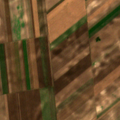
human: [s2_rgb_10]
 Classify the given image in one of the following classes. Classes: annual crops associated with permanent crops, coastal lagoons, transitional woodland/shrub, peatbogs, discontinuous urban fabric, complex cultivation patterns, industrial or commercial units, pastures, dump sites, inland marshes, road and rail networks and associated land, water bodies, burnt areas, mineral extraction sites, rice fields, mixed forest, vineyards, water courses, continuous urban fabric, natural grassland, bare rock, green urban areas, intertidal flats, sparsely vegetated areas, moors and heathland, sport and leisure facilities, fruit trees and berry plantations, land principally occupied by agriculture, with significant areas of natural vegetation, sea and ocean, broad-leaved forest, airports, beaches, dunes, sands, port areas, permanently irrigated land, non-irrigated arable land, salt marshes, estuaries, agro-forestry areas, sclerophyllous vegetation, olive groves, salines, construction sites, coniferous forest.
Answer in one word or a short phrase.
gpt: non-irrigated arable land